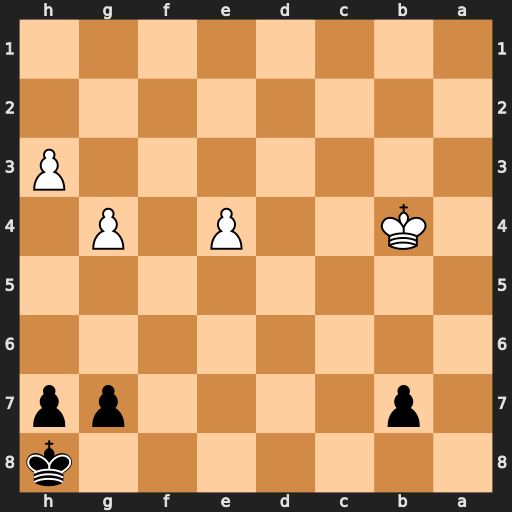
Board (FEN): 7k/1p4pp/8/8/1K2P1P1/7P/8/8
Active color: b
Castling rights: -
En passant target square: -
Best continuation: Kg8 Kc5 Kf7 Kd6 Ke8